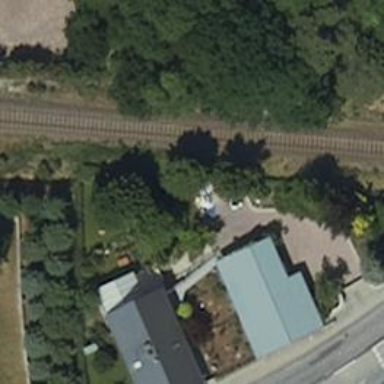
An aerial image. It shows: Railway signal.